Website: home-depot
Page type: delivery-shipping
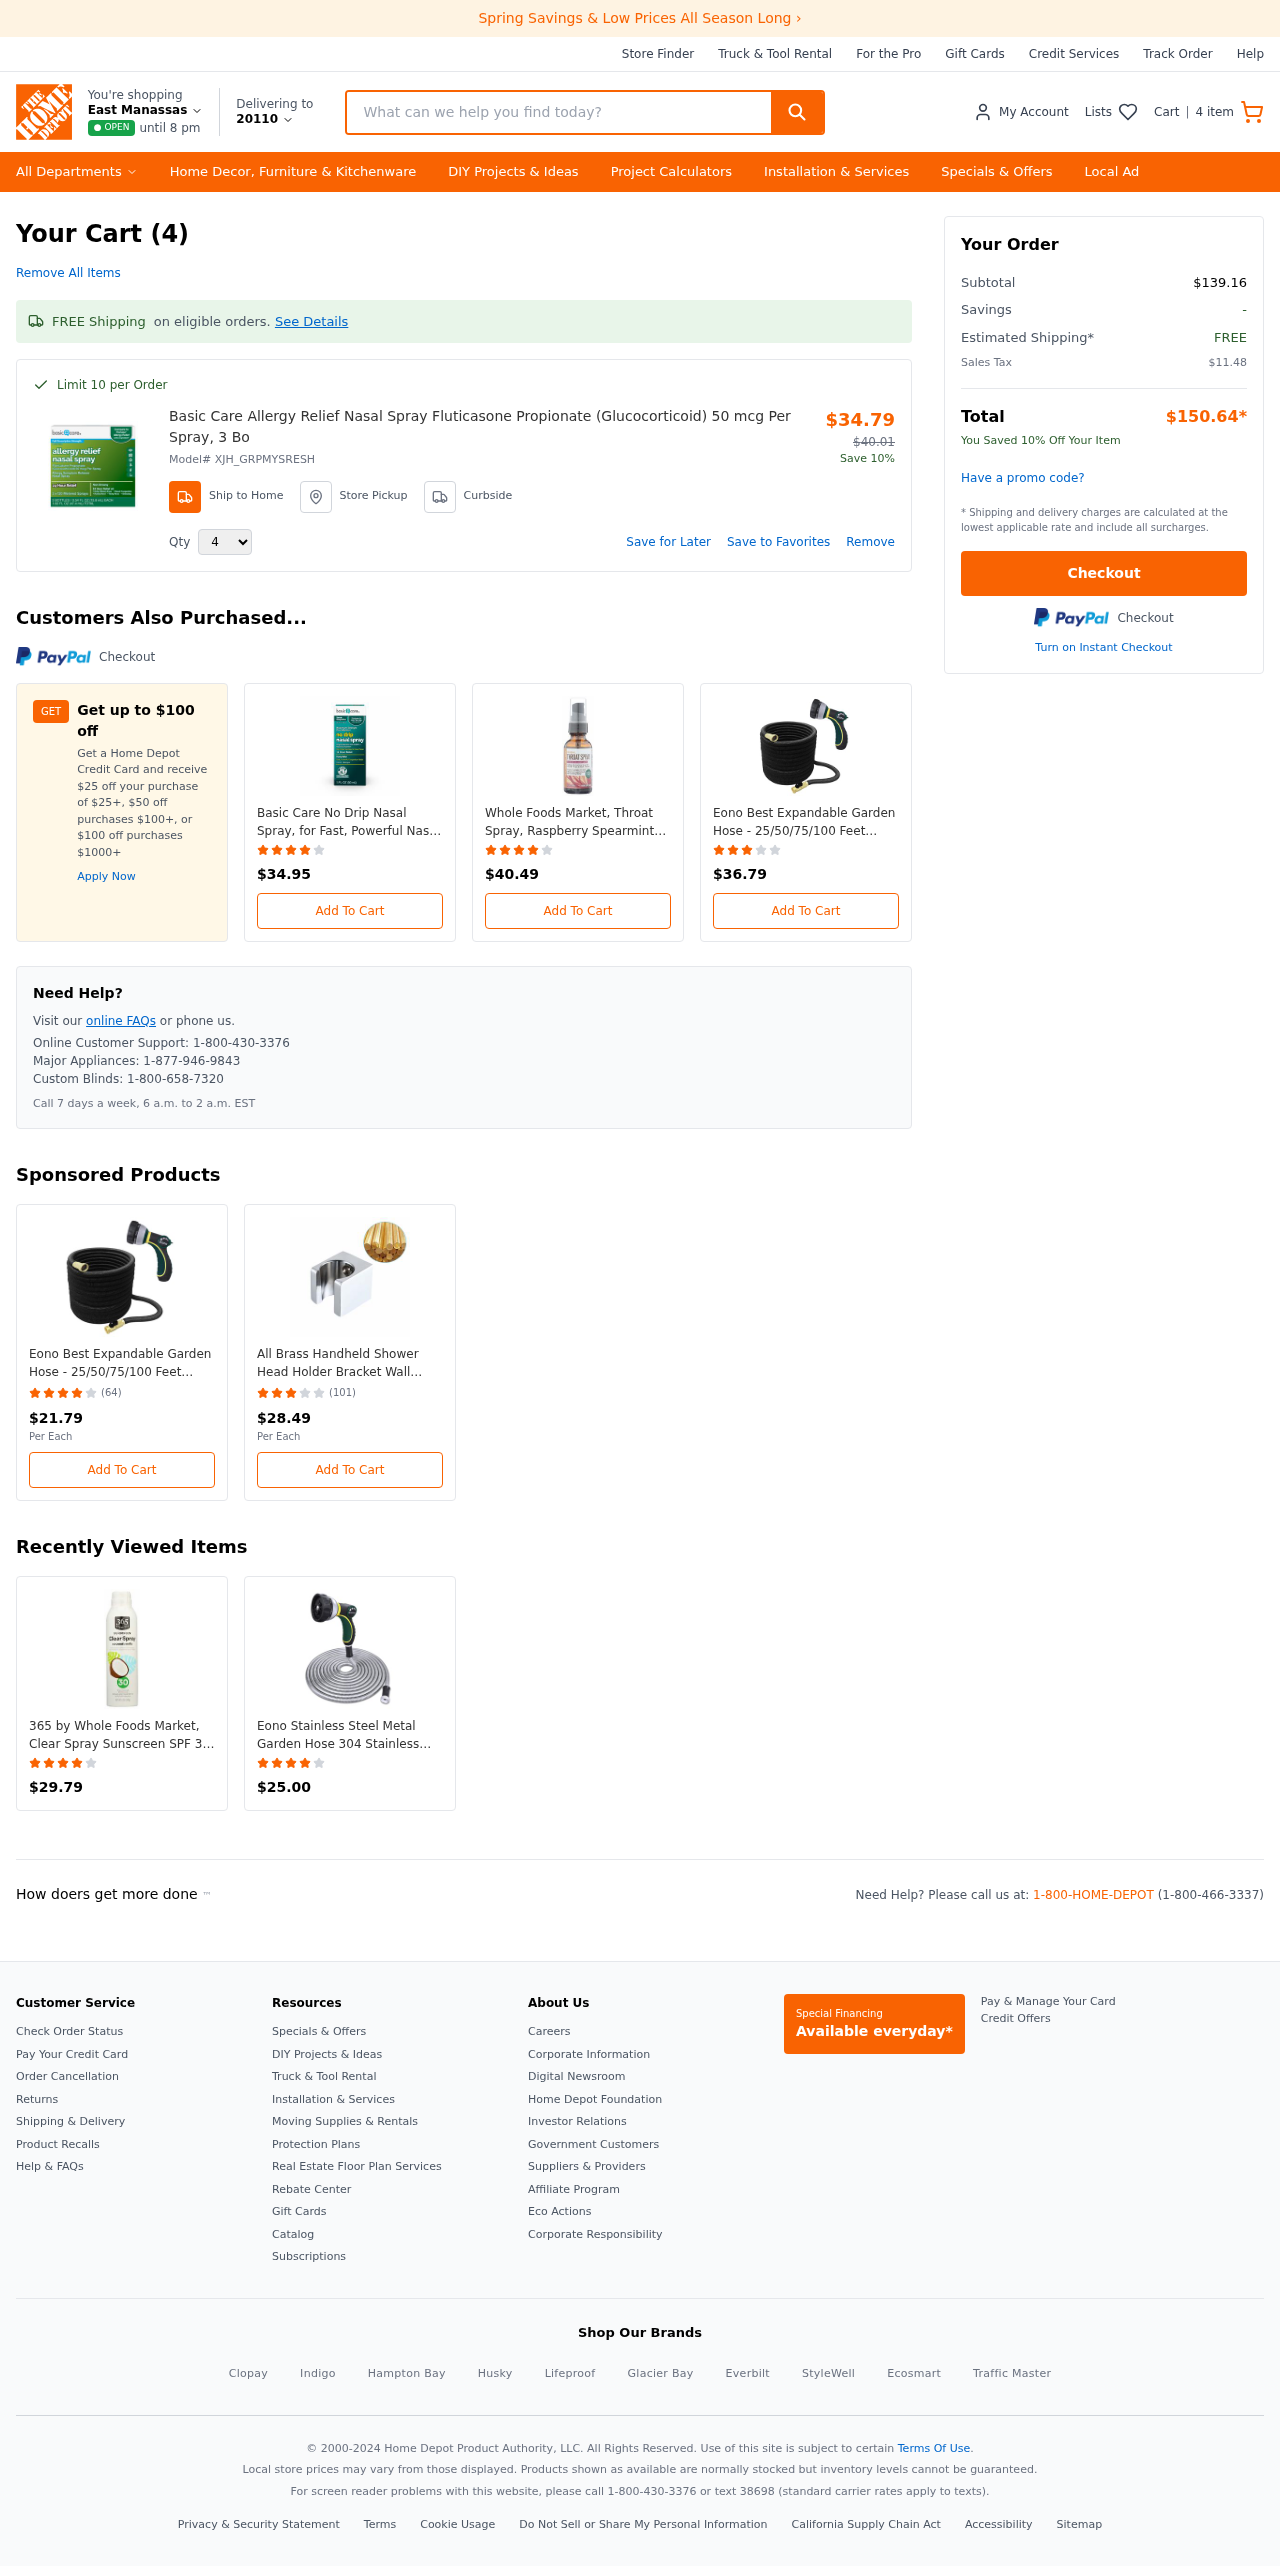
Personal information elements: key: PII_CITY_STATE
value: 20110
Product elements: key: PRODUCT1_NAME
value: Basic Care Allergy Relief Nasal Spray Fluticasone Propionate (Glucocorticoid) 50 mcg Per Spray, 3 Bo
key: PRODUCT1_PRICE
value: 34.79
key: PRODUCT1_QUANTITY
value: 4
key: PRODUCT2_NAME
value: Basic Care No Drip Nasal Spray, for Fast, Powerful Nasal & Sinus Congestion Relief
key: PRODUCT2_PRICE
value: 34.95
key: PRODUCT2_RATING
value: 4.6
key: PRODUCT3_NAME
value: Whole Foods Market, Throat Spray, Raspberry Spearmint Flavor, 1 fl oz
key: PRODUCT3_PRICE
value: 40.49
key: PRODUCT3_RATING
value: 4.6
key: PRODUCT4_NAME
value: Eono Best Expandable Garden Hose - 25/50/75/100 Feet Strongest Triple Core Latex and Solid Brass Fit
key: PRODUCT4_PRICE
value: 36.79
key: PRODUCT4_RATING
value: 3.2
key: PRODUCT5_NAME
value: Eono Best Expandable Garden Hose - 25/50/75/100 Feet Strongest Triple Core Latex and Solid Brass Fit
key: PRODUCT5_NUM_RATINGS
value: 64
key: PRODUCT5_PRICE
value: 21.79
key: PRODUCT5_RATING
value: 4.7
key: PRODUCT6_NAME
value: All Brass Handheld Shower Head Holder Bracket Wall Mount for Bathroom Hand Sprayer Wand or Toilet Ha
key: PRODUCT6_NUM_RATINGS
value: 101
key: PRODUCT6_PRICE
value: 28.49
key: PRODUCT6_RATING
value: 3.5
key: PRODUCT7_NAME
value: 365 by Whole Foods Market, Clear Spray Sunscreen SPF 30, Coconut Vanilla, 5.2 Ounce
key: PRODUCT7_PRICE
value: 29.79
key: PRODUCT7_RATING
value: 4.7
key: PRODUCT8_NAME
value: Eono Stainless Steel Metal Garden Hose 304 Stainless Steel Water Hose with Solid Metal Fittings and
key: PRODUCT8_PRICE
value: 25
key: PRODUCT8_RATING
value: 4.5
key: PRODUCT1_MODEL_ID
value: XJH_GRPMYSRESH
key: PRODUCT1_ORIGINAL_PRICE
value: $40.01
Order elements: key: ORDER_NUM_ITEMS
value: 4
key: ORDER_NUM_ITEMS
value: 4 item
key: ORDER_SUBTOTAL
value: $139.16
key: ORDER_TAX
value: $11.48
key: ORDER_TOTAL
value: $150.64
Search elements: key: HEADER_SEARCH
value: What can we help you find today?